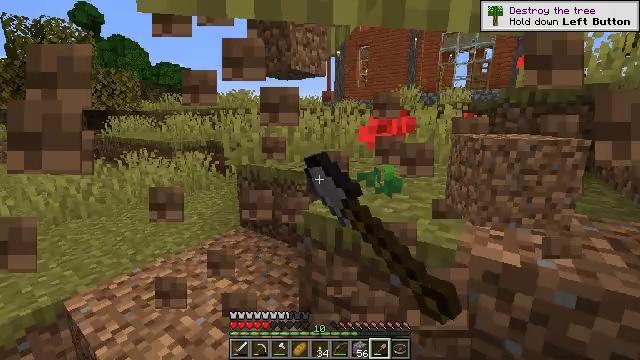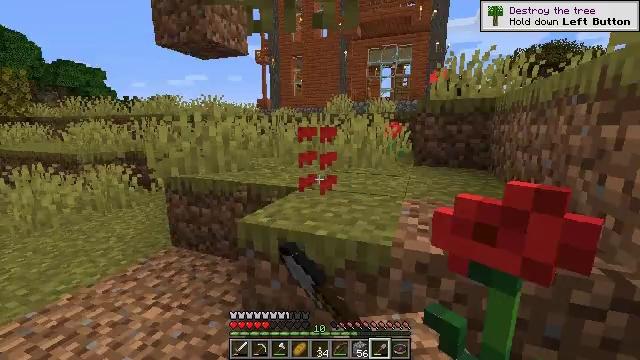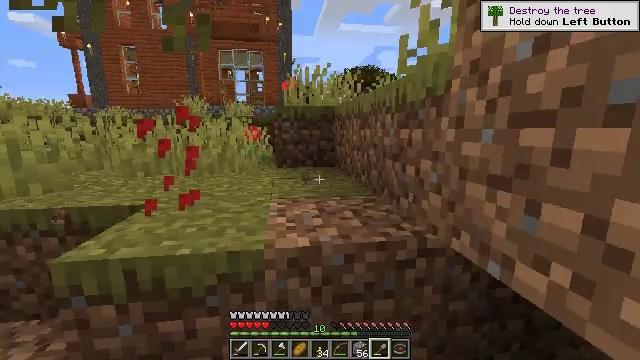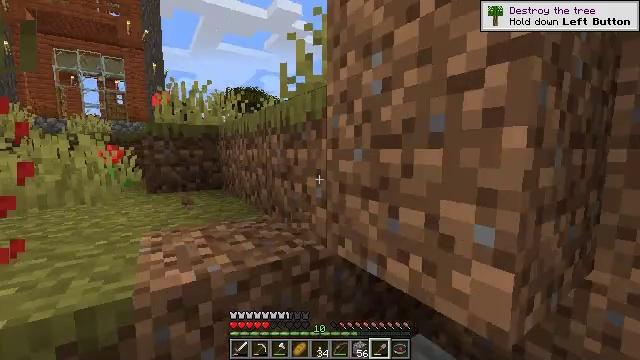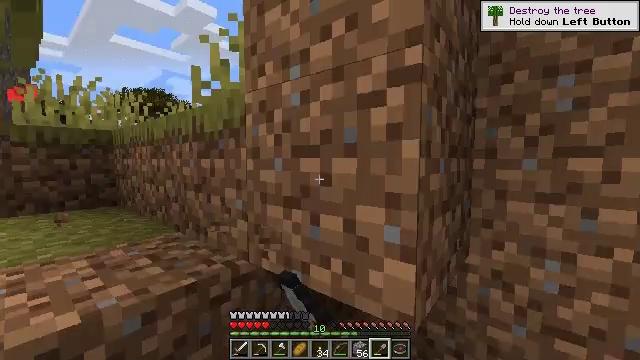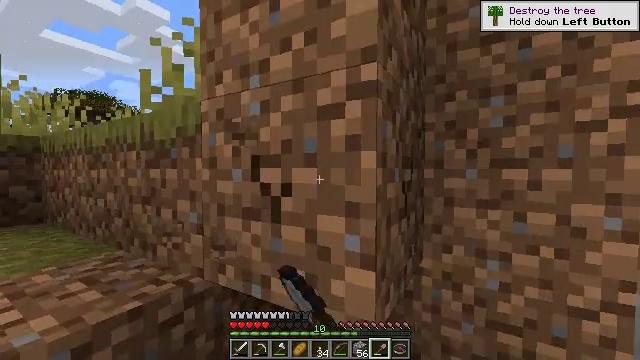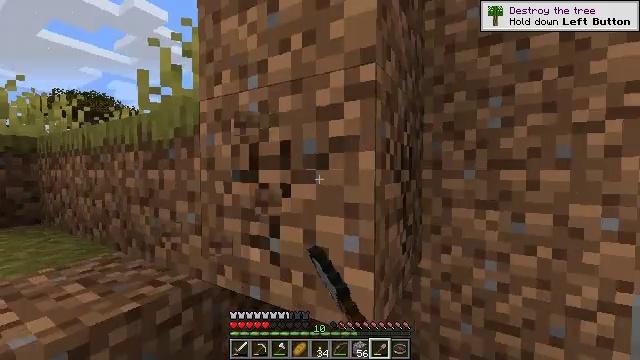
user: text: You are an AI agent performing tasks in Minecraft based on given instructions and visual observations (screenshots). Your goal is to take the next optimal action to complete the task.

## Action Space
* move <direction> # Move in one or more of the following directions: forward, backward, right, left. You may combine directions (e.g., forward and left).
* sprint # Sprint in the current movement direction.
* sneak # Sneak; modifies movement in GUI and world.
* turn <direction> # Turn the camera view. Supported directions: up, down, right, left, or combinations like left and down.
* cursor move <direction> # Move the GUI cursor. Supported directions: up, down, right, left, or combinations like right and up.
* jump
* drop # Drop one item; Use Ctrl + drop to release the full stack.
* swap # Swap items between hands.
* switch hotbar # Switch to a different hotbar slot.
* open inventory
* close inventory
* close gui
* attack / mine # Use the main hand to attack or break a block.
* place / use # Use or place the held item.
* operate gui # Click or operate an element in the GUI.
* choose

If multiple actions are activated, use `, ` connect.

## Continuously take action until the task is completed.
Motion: motion action
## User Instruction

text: Gather poppy from the ground.
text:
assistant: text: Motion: turn right and up, attack / mine
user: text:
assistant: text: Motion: turn right, attack / mine
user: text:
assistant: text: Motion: turn right and up, attack / mine
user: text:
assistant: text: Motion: turn right and up, attack / mine
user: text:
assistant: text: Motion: turn right and up, attack / mine
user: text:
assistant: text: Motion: attack / mine
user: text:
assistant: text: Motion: attack / mine